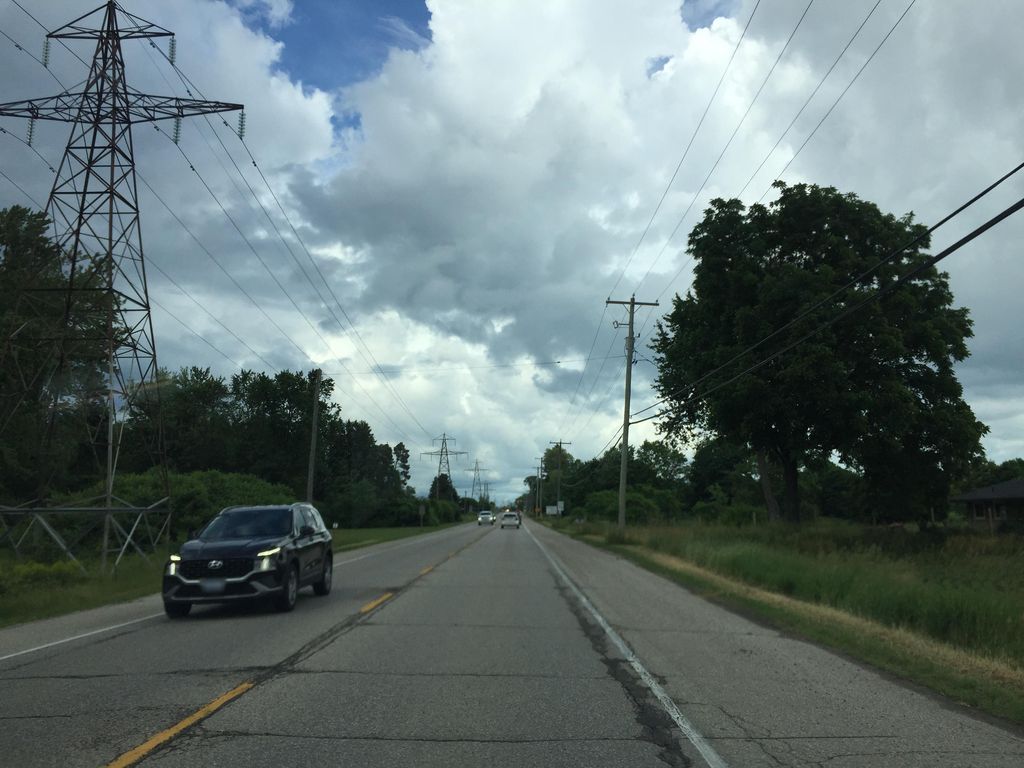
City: kitchener-waterloo